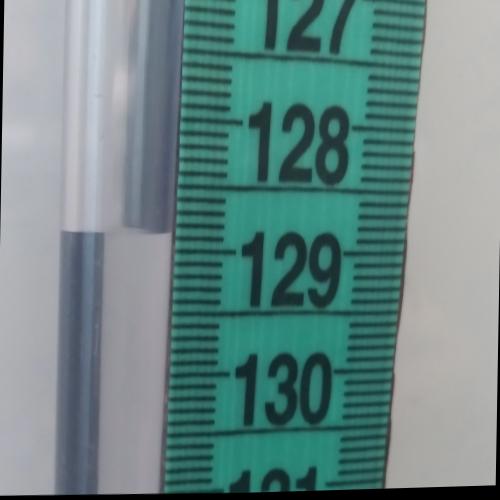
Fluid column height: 128.9 cm